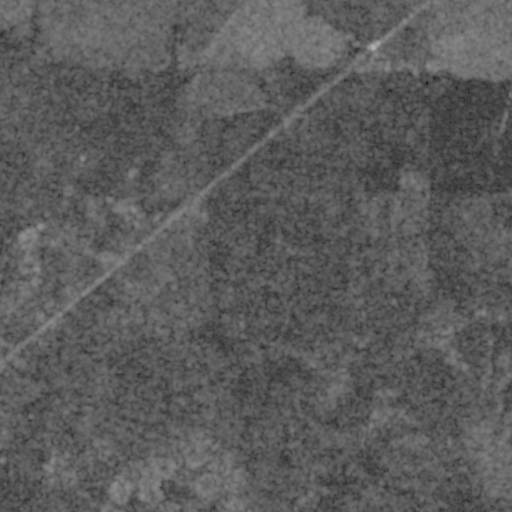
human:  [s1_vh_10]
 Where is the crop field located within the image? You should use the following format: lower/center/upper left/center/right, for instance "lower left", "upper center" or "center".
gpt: The crop field is located in the right of the image.
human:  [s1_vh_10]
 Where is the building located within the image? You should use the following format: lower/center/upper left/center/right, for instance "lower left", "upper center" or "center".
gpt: The building is located in the right of the image.
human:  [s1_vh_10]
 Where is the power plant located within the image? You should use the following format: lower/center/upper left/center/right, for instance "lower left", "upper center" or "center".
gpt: There is no power plant in the image.

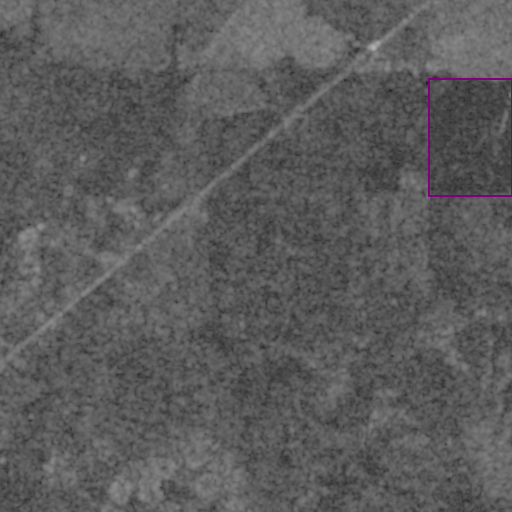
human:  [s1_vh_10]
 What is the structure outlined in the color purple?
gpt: The structure outlined in purple is a crop field.
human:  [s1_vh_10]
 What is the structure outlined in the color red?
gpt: There is no red outline.